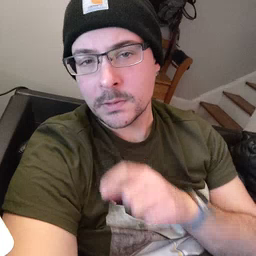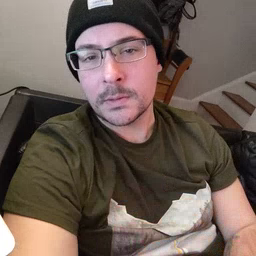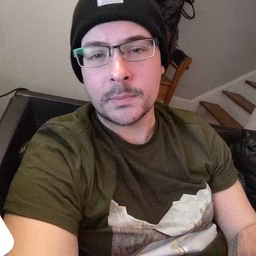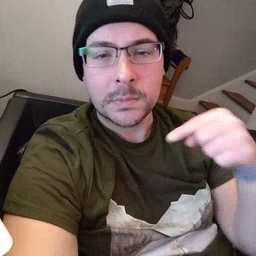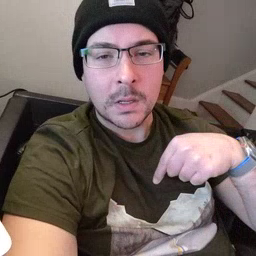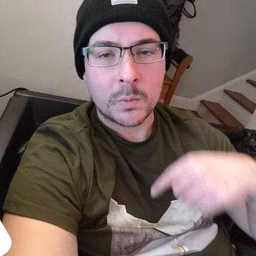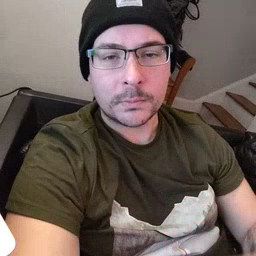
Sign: down